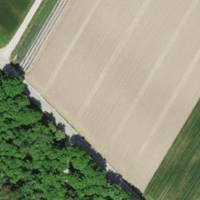
EUNIS habitat code: 52
Species observed at this site:
Sambucus racemosa